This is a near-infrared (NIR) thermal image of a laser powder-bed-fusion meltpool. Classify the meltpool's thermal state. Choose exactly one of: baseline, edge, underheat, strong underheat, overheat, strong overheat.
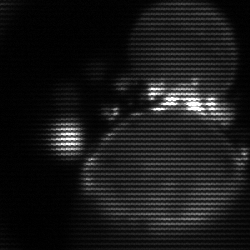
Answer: edge